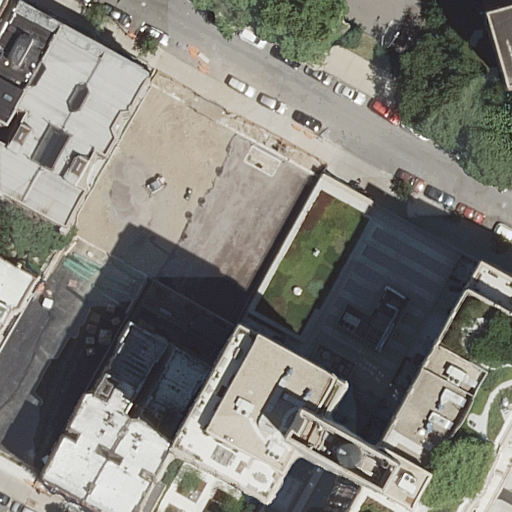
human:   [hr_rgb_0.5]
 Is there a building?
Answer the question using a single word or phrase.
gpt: yes

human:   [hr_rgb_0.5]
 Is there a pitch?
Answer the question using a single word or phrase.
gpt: yes

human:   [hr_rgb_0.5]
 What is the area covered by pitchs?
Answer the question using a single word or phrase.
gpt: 8m2

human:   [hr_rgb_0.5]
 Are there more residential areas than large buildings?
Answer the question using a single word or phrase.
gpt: no

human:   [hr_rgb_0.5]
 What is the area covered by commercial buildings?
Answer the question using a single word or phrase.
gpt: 0m2

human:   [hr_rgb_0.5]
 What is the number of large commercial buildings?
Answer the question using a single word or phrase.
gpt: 0

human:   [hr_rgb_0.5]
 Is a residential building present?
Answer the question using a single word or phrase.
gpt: yes

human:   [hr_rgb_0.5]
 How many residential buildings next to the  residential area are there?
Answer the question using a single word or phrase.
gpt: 9

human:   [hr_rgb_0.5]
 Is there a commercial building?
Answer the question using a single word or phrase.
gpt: no

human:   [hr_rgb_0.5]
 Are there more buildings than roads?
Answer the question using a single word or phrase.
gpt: yes

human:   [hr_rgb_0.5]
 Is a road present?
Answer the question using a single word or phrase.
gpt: yes

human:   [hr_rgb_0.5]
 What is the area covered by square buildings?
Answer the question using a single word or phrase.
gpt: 0m2

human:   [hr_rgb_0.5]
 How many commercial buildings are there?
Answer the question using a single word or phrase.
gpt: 0

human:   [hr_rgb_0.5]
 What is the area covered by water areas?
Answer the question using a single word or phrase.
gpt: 0m2

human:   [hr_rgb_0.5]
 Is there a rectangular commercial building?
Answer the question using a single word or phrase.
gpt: no

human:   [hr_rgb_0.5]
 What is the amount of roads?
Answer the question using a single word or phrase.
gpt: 5

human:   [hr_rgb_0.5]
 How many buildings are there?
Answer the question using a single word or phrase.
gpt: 9

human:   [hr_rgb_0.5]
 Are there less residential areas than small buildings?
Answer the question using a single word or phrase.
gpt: yes

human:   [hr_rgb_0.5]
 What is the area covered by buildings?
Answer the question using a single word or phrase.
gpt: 2058m2

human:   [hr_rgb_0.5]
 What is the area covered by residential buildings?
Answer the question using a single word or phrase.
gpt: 2058m2

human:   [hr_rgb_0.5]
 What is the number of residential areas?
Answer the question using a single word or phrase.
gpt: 1

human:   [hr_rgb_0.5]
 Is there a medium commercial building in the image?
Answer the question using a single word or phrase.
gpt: no

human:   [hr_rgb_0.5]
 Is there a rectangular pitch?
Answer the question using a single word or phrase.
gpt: yes

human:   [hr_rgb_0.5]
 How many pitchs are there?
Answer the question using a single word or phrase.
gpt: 1

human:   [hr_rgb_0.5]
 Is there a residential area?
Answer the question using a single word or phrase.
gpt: yes

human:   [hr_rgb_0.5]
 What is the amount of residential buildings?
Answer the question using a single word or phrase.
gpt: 9

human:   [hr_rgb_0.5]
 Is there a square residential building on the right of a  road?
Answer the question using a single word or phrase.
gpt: no

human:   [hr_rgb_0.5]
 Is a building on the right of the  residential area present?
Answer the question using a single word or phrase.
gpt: yes

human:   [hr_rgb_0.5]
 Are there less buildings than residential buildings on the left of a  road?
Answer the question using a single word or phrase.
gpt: no

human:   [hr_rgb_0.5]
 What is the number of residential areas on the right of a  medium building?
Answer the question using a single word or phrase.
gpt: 1

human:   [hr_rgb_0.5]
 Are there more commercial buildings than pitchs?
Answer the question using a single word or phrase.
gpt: no

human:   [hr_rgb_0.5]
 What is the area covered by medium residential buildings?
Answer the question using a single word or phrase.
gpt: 1186m2

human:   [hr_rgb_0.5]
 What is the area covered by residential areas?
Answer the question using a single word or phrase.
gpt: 24m2

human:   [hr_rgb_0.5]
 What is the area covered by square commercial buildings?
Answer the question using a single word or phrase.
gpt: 0m2

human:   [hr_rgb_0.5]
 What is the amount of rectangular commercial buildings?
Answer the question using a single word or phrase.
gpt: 0

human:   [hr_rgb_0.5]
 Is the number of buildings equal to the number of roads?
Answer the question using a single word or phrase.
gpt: no

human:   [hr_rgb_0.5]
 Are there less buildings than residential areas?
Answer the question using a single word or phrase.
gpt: no

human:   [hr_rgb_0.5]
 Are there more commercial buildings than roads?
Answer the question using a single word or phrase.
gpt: no

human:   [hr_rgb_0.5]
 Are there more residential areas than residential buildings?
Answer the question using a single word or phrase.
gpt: no

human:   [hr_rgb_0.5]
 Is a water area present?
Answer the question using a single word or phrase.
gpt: no

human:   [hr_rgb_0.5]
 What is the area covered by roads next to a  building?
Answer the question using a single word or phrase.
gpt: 0m2

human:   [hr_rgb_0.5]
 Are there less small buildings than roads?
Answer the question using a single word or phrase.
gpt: yes

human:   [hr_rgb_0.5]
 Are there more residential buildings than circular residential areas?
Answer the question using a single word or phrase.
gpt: yes

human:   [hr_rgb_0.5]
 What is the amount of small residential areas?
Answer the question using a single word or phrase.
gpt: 1

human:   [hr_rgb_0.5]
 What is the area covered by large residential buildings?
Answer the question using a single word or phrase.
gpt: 673m2

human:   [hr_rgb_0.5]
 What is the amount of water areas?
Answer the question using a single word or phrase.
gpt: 0

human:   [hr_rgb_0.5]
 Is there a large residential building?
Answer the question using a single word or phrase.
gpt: yes

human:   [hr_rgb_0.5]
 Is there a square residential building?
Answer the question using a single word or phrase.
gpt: no

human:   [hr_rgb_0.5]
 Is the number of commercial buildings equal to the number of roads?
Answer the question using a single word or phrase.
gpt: no

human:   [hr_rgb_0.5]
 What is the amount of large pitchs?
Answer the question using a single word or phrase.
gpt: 0

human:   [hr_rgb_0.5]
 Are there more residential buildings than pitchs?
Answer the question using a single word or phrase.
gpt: yes

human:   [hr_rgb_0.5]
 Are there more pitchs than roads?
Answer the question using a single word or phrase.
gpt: no

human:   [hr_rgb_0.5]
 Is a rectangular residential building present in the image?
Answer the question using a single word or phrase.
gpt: yes

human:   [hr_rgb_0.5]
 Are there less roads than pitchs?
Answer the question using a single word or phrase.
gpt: no

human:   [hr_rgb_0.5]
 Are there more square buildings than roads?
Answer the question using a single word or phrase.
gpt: no

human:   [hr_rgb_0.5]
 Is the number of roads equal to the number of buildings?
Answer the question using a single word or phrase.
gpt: no

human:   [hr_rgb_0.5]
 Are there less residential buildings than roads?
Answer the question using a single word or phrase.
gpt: no

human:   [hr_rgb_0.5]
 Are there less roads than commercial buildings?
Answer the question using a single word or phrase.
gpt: no

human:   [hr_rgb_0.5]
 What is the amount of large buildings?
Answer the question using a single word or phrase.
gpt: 1

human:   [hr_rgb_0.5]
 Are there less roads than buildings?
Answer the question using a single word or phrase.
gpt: yes

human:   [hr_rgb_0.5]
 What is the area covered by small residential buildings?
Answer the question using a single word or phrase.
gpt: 199m2

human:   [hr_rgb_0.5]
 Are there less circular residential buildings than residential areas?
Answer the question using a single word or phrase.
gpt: yes

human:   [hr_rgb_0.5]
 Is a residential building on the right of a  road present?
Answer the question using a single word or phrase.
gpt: yes

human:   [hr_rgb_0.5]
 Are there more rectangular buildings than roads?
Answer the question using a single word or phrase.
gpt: no